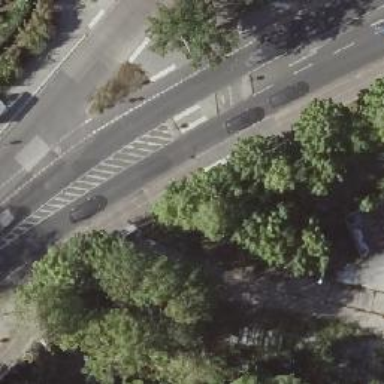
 both separated by sidewalks. The lane markings are present on the road."